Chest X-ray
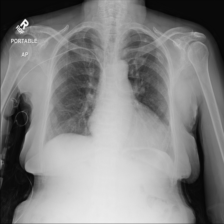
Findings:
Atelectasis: negative
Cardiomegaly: negative
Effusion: negative
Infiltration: negative
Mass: negative
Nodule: negative
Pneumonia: negative
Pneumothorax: negative
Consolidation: negative
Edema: negative
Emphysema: negative
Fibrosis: negative
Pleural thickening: negative
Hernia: negative